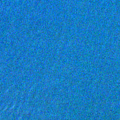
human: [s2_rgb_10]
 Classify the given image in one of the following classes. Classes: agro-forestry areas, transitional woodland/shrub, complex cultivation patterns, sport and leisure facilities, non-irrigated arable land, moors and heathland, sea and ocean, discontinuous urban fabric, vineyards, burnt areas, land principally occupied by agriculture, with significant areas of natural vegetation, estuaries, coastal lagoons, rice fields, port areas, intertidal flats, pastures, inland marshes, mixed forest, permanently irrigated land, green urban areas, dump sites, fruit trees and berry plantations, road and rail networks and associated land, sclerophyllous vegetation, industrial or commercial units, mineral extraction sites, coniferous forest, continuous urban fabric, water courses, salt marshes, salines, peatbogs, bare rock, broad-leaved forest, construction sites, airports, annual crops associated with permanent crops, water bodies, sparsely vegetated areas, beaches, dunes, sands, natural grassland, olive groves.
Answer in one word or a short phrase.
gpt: sea and ocean